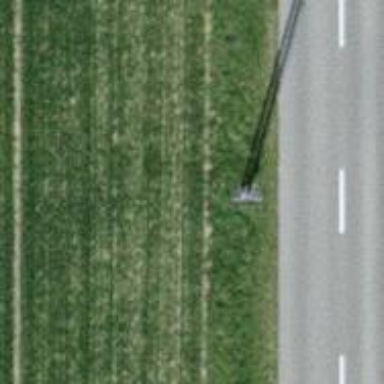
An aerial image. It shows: Power pole.